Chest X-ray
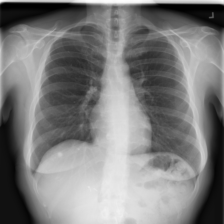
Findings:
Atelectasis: negative
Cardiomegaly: negative
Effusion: negative
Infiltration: positive
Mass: negative
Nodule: positive
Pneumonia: negative
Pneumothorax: negative
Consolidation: negative
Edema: negative
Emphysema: negative
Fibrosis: negative
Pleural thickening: negative
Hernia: negative